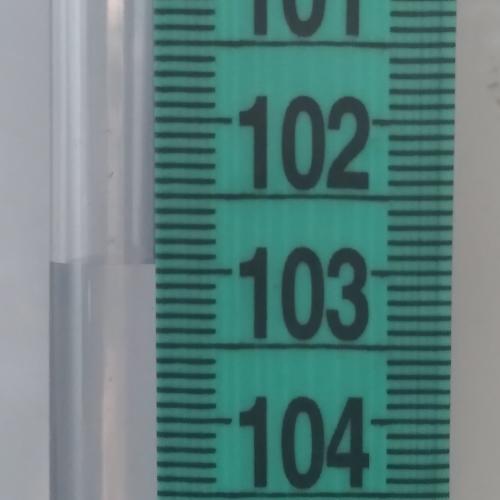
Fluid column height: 103.0 cm